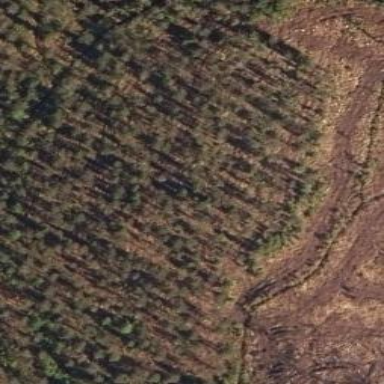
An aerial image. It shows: Woodland with needle-leaved trees.